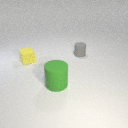
small yellow rubber cube to the left of small gray rubber cylinder